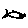
Label: fish